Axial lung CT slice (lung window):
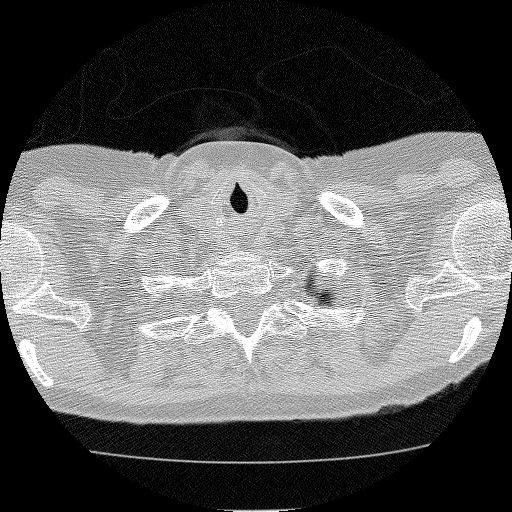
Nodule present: no